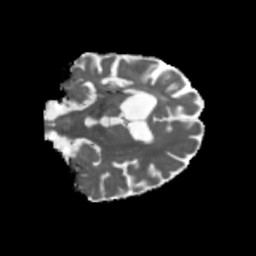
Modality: MD
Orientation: coronal
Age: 70
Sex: male
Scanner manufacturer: siemens
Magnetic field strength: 3 T
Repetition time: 5.47 s
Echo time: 0.0854 s